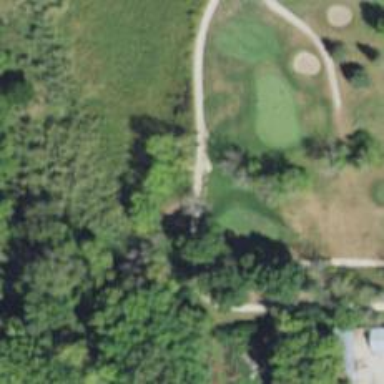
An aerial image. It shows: Path used for both walking and golf.